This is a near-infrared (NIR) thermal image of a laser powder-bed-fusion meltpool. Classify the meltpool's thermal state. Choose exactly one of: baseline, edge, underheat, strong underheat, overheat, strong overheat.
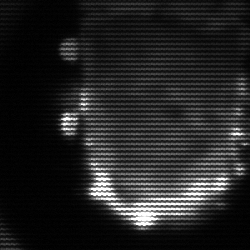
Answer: baseline